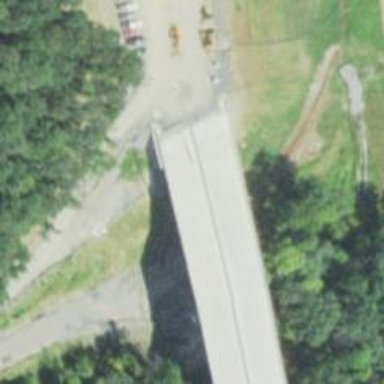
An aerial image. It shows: Expressway bridge.